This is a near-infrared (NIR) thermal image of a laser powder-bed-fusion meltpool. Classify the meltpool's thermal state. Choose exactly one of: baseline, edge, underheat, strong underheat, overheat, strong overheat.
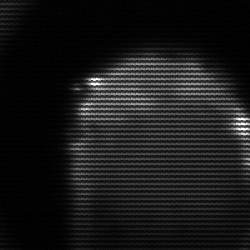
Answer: edge